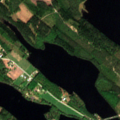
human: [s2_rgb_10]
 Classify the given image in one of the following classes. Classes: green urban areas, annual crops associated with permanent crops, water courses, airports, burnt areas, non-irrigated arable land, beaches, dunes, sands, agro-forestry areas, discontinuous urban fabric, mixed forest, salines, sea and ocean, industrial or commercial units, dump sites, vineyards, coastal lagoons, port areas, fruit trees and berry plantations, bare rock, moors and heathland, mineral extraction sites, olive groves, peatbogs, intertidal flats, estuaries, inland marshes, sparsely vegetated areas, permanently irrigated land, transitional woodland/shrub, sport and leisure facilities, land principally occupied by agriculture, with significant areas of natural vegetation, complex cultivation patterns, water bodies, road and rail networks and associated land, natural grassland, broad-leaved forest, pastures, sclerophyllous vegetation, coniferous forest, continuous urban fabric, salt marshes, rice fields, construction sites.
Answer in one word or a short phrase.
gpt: coniferous forest, mixed forest, transitional woodland/shrub, water bodies